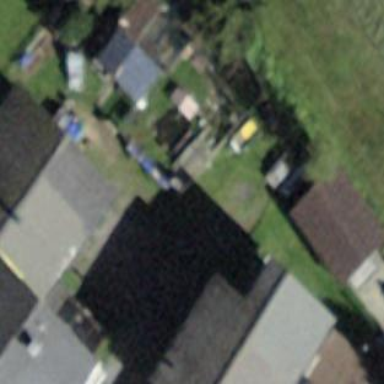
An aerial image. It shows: Building with tile roof.